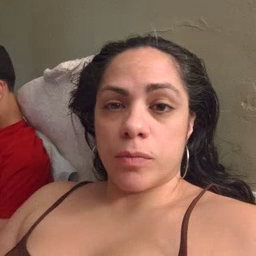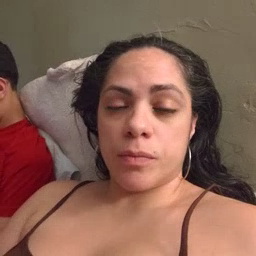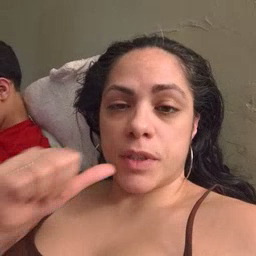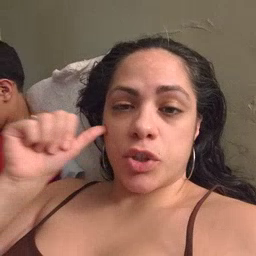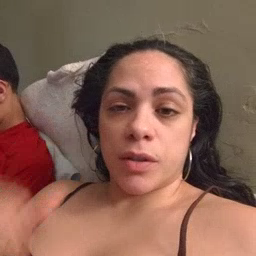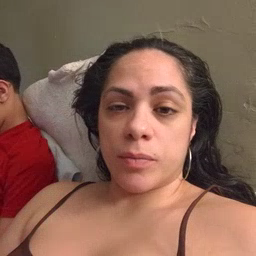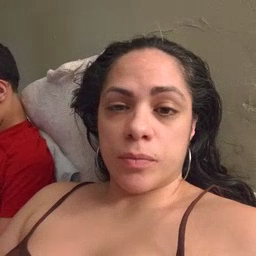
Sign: yesterday